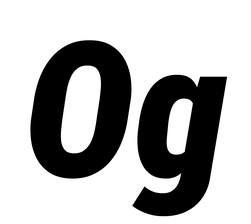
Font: Roboto-Italic_Condensed_Black_Italic